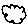
Label: cloud